Question: I've opened an MDX query in our IDE (SQL Server) and want to match the icons of the cube entities to the names I'm reading about.
- - -

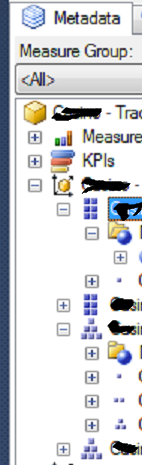
Answer: 1. Cube with 3 axis represents Dimension.
2. Rectangle with 6 small cubes represents Attribute Hierarchy which is nothing but an hierarchy which is composed of a Single Attribute
3. The 3rd one represents User Hierarchy which is composed of more than one attribute